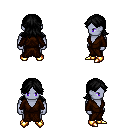
a pixel art fantasy rpg character, male body template, dark elf, purple skin, brown robe, teal pants, black loose hair, gold boots, four views (front, back, left, right), 2x2 character sprite sheet, small pixel art, hard edges, no anti-aliasing